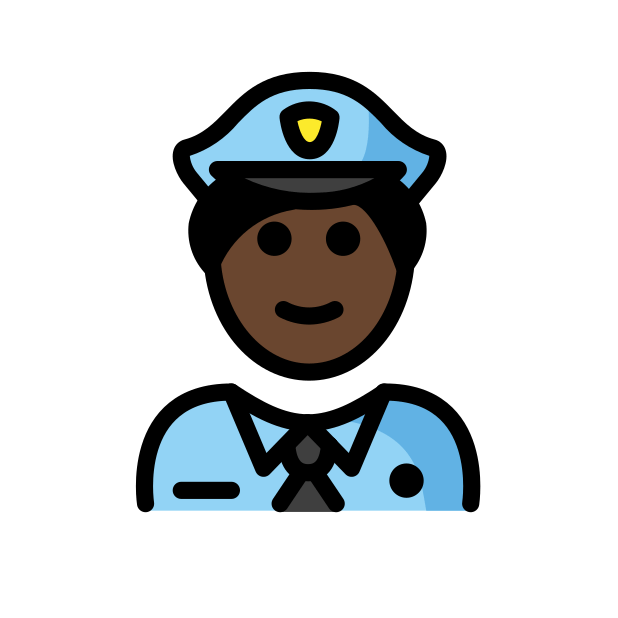
man police officer: dark skin tone